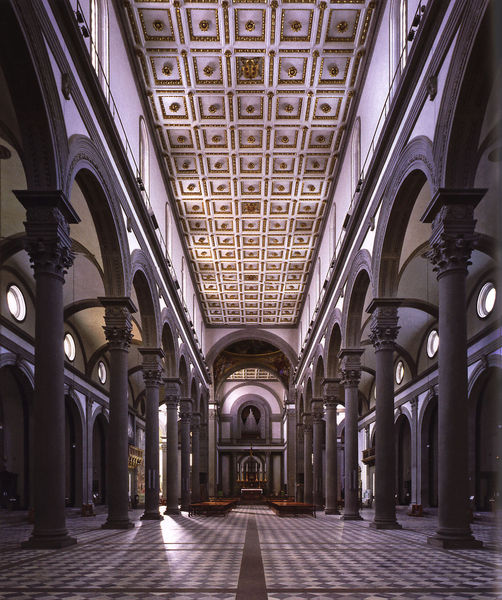
Titel: S. Lorenzo
Künstler: Filippo Brunelleschi
Standort: Florenz, S. Lorenzo (EU - I - Toskana)
Schlagwörter: fenster, säule, decke, tor, fliesen, mosaik, kassette